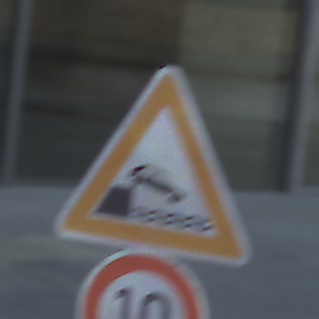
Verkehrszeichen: Ufer
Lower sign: Geschwindigkeit10
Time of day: SunriseSunset
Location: Outdoor (Urban)
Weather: PartlyCloudy
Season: NotSpecified
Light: Natural